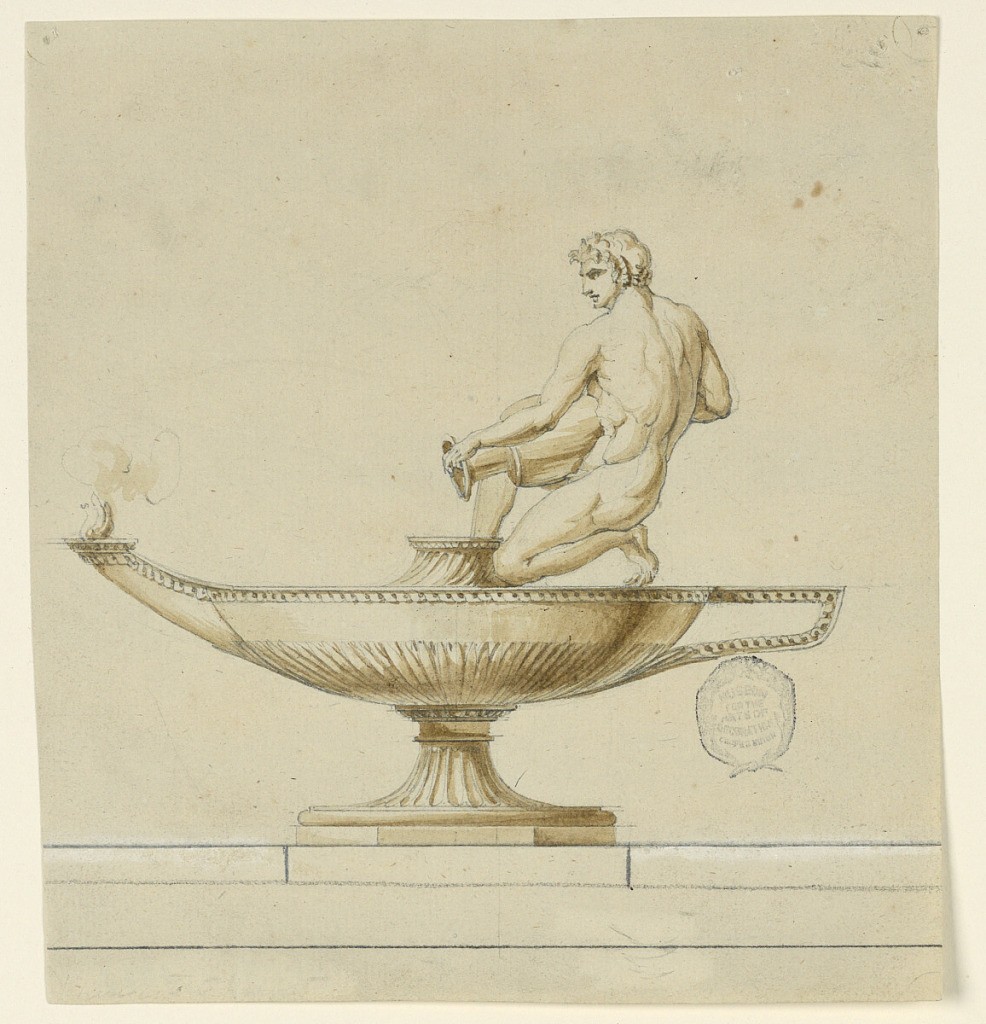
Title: Design for an Oil Lamp
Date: ca. 1800
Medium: Graphite, brush and sepia on paper
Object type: Drawing
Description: A burning lamp is shown in full length with the handle at right. A nude man kneels at right, holding a jar over the raised jet.